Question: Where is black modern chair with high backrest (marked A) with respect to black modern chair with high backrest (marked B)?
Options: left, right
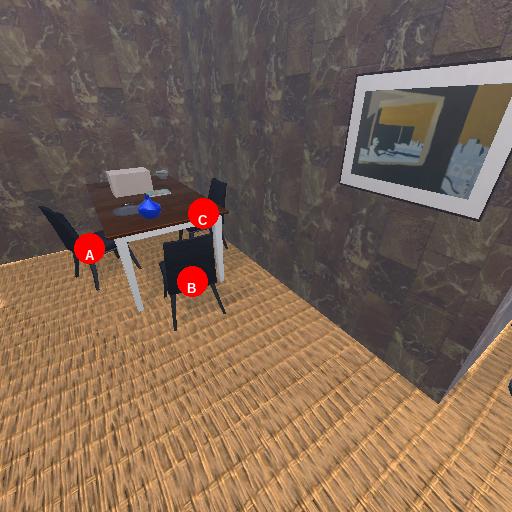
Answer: left